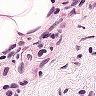
Metastatic tissue present: yes